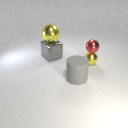
small yellow metal sphere to the right of large gray rubber cylinder